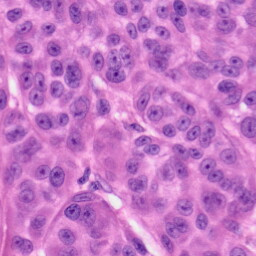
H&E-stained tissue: Skin